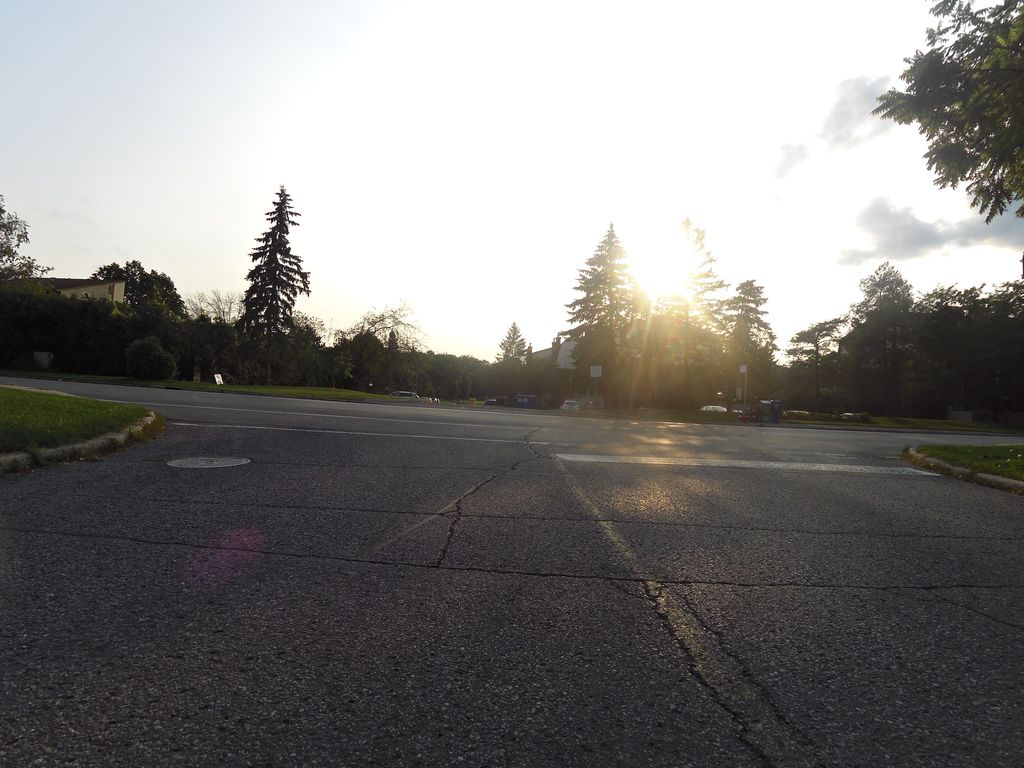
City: ottawa-gatineau